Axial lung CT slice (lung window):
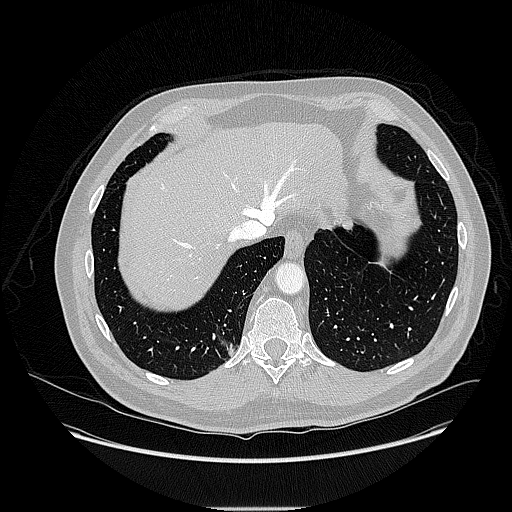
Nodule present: yes
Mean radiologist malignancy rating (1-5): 3.25